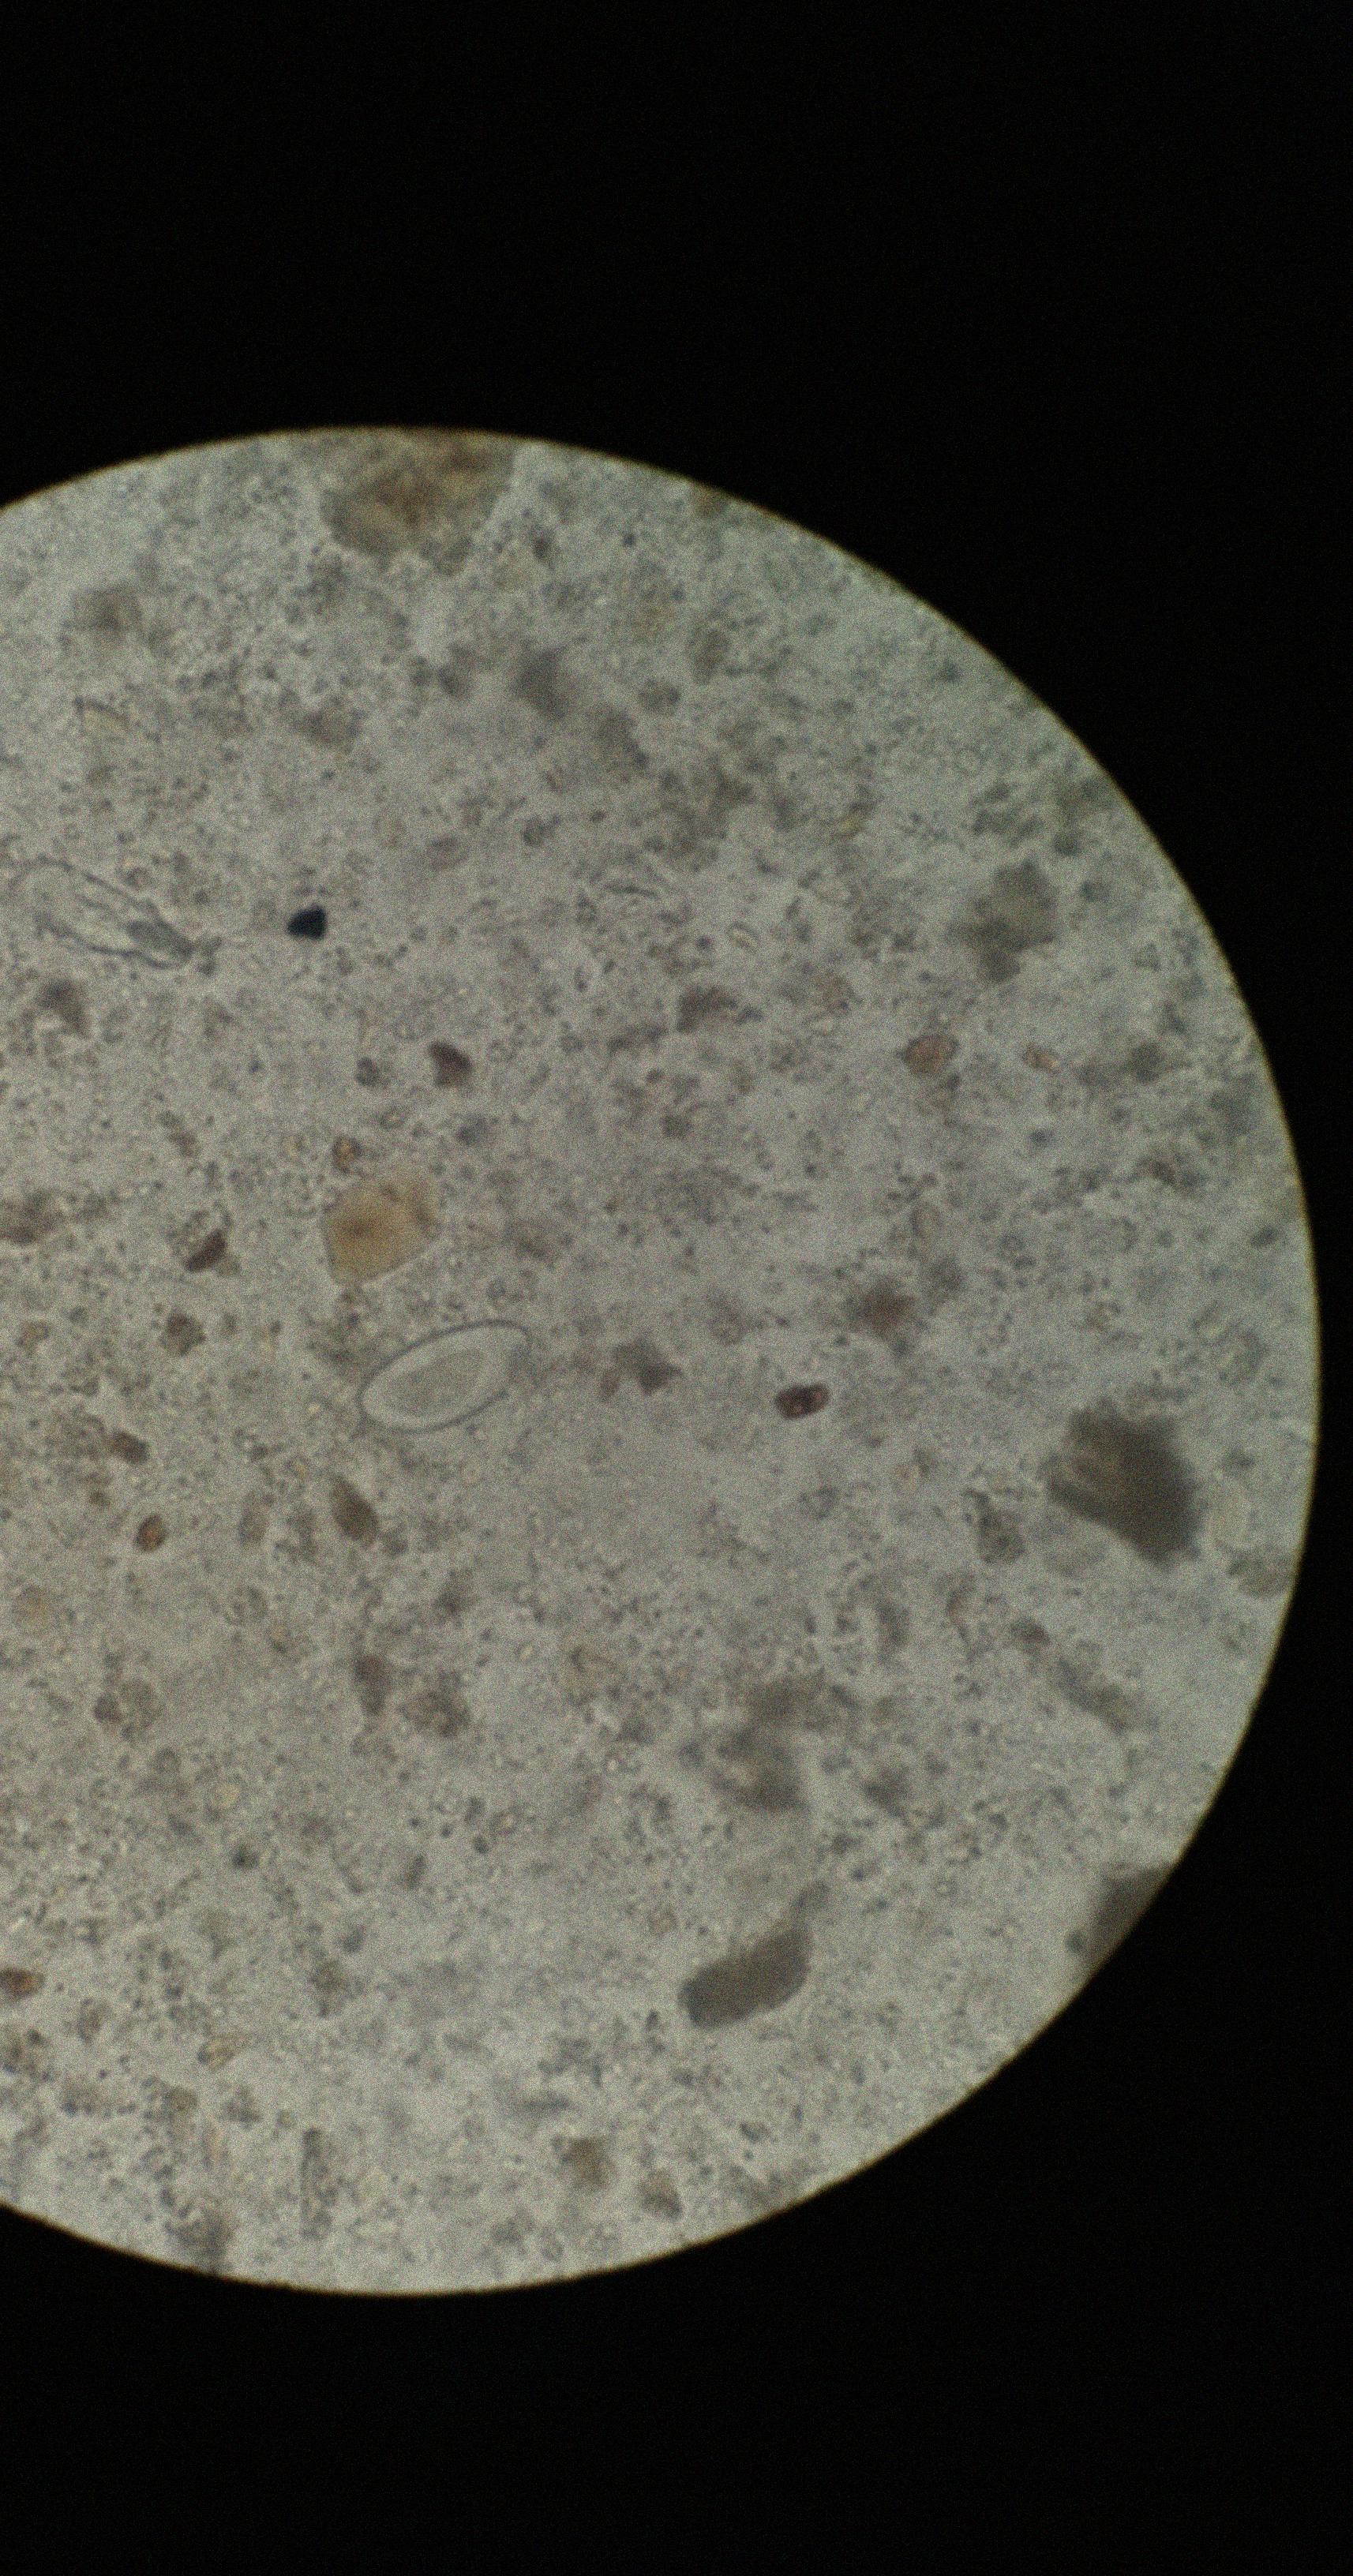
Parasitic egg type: Enterobius vermicularis